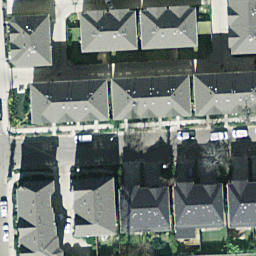
Label: residential